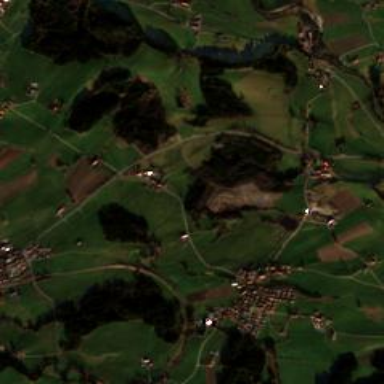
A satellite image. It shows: Small hamlet.